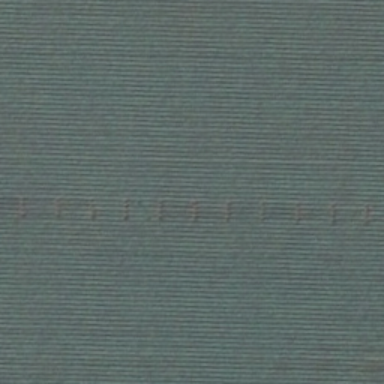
There is a piece of formland .